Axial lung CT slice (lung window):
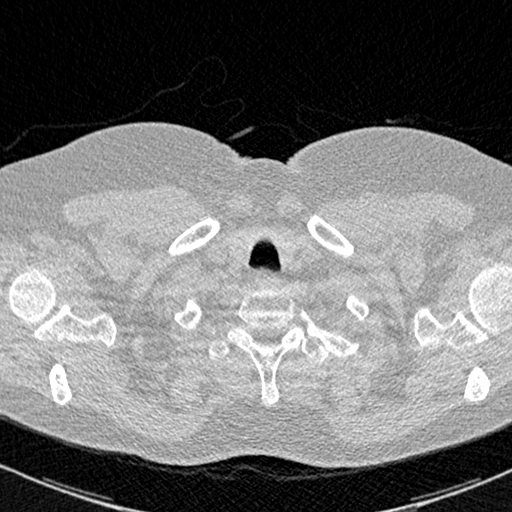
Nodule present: no